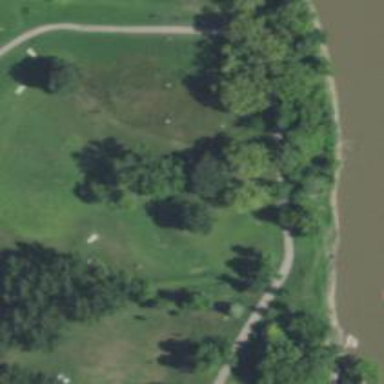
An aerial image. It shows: Disc golf hole.